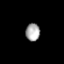
Tissue: prostate
Cell type: B cells
Senescence score: 0.6839
Nuclear area (px): 250
Mean DAPI intensity: 165.648